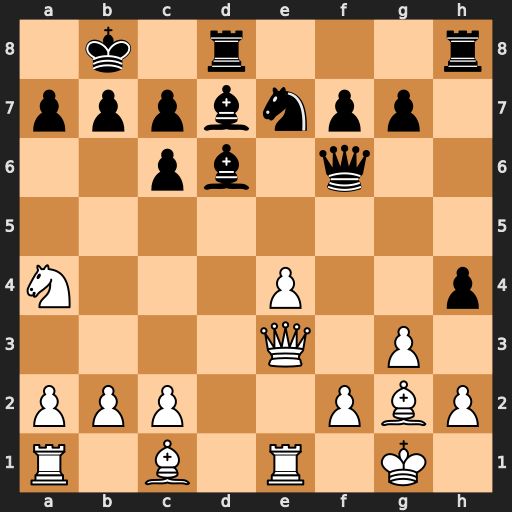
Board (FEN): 1k1r3r/pppbnpp1/2pb1q2/8/N3P2p/4Q1P1/PPP2PBP/R1B1R1K1
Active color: w
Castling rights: -
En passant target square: -
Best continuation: e5 Bxe5 Qxe5 Qxe5 Rxe5